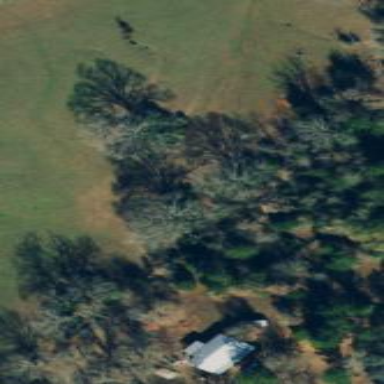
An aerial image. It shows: Mixed woodland with variety of leaf types and cycles.